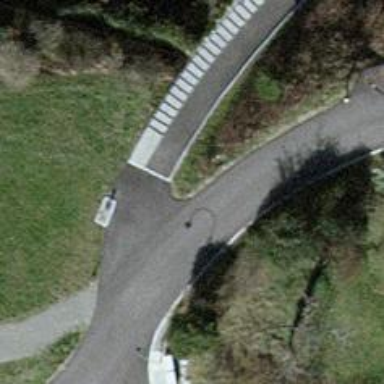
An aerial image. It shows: Asphalt footway.